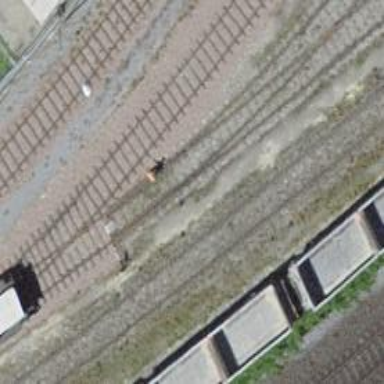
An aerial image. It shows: Railway switch.